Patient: sex M, age 40
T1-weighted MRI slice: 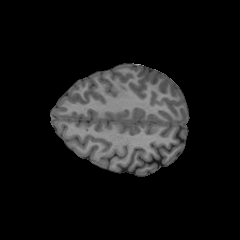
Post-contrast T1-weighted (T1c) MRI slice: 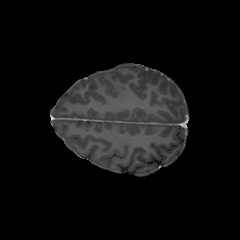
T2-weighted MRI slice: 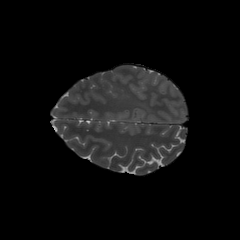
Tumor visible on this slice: yes
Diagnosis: Astrocytoma, IDH-mutant
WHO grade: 3